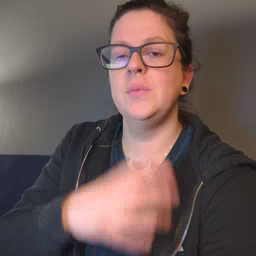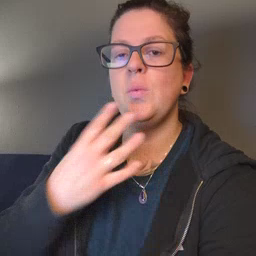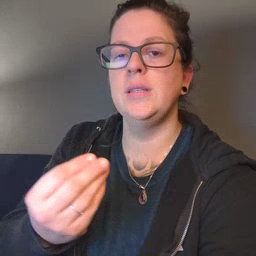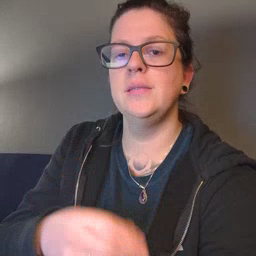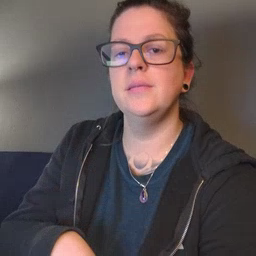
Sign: wet